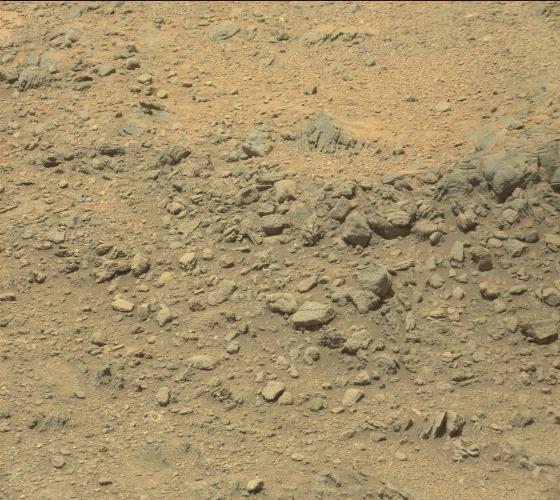
Terrain classes present: Bedrock, Gravel / Sand / Soil, Rock, Shadow